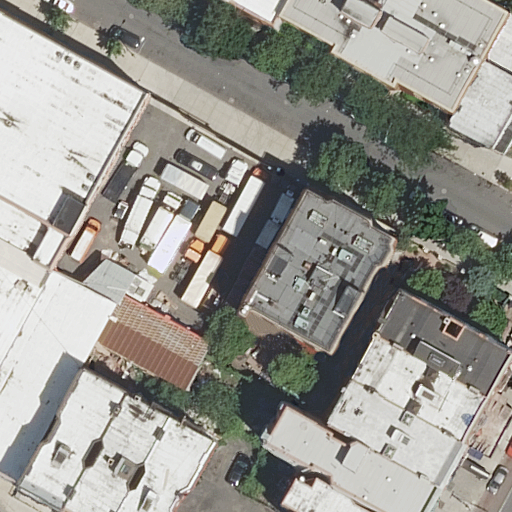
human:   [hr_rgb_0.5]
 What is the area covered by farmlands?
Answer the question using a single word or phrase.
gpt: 0m2

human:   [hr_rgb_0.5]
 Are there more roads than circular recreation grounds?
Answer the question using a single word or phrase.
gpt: yes

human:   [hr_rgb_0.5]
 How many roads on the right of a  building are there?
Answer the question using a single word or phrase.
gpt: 3

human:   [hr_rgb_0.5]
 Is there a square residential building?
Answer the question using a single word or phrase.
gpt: no

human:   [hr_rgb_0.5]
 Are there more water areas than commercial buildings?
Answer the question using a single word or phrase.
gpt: no

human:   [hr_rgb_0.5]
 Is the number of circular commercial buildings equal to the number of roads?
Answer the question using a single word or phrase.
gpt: no

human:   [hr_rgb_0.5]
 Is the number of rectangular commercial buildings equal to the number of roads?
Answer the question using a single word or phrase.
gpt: no

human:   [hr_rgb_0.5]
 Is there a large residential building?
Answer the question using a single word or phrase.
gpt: yes

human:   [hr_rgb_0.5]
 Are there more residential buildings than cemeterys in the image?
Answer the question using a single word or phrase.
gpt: yes

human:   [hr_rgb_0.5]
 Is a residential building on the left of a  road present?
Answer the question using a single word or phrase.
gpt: yes

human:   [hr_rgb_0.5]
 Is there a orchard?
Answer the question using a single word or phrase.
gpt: no

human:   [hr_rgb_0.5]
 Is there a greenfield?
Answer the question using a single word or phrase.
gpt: no

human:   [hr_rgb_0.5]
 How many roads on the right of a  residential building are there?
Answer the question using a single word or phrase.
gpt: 3

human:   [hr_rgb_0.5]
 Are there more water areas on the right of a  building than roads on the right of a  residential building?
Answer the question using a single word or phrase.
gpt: no

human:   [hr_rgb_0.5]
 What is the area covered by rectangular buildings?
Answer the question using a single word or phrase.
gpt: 2547m2

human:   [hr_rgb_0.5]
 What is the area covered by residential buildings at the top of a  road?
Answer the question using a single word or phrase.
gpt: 3496m2

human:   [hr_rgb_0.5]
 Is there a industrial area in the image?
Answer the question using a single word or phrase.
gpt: no

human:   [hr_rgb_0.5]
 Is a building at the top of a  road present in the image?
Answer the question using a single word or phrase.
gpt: yes

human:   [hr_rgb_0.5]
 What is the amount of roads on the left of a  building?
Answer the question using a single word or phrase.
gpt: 2

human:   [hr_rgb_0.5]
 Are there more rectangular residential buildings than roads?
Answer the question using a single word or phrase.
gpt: yes

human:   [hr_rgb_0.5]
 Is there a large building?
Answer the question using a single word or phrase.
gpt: yes

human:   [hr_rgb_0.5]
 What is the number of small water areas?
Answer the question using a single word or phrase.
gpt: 0

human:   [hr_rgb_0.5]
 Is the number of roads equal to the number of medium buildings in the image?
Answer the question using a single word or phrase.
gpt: no

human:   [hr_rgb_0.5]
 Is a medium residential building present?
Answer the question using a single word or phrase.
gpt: yes

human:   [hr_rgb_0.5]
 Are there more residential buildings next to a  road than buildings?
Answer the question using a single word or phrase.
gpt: no

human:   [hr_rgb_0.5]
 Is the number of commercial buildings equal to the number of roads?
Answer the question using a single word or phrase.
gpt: no

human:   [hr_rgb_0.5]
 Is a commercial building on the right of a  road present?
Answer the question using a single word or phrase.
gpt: no

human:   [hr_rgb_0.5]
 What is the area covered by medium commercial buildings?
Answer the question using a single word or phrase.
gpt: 0m2

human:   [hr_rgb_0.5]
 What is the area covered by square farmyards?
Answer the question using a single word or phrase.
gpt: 0m2

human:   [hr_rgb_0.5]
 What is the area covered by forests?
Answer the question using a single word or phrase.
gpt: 0m2

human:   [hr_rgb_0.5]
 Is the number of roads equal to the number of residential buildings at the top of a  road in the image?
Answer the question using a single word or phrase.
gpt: no

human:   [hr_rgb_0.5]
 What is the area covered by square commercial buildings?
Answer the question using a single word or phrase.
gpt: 0m2

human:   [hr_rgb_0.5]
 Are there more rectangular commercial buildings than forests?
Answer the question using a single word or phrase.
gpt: no

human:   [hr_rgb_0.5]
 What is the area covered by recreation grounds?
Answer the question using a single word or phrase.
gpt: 0m2

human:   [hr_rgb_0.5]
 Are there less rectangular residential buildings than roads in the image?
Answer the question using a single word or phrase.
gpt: no

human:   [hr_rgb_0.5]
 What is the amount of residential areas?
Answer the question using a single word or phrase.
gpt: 0